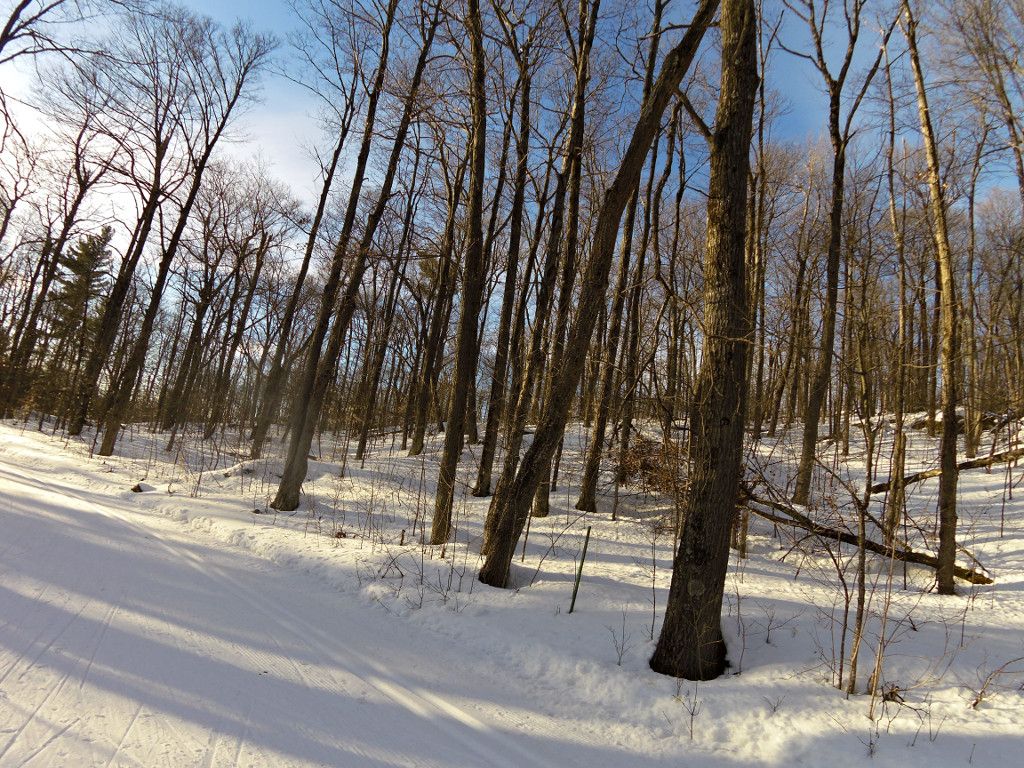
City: ottawa-gatineau